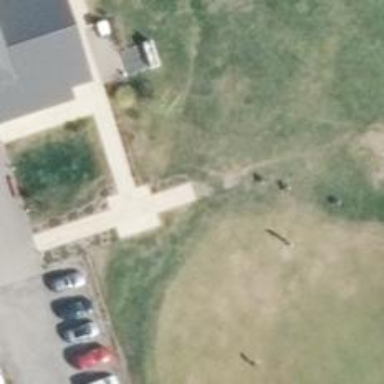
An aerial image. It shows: Ground path with grade 5 track. It is golf cart path.